Question: After migrating from XCode 5.0 to XCode 6.0 the project fails to run with the following error.
'''
An error was encountered while running (Domain = FBSOpenApplicationErrorDomain,
Code = 4)
'''
Any suggestions?

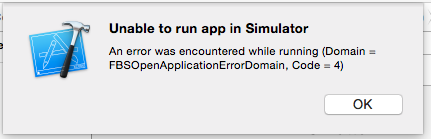
Answer: iOS Simulator -> Reset Contents and Settings
Worked for me!
iOS Simulator -> Reset Contents and Settings... -> Reset

referenced from:
<URL>